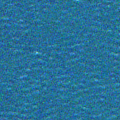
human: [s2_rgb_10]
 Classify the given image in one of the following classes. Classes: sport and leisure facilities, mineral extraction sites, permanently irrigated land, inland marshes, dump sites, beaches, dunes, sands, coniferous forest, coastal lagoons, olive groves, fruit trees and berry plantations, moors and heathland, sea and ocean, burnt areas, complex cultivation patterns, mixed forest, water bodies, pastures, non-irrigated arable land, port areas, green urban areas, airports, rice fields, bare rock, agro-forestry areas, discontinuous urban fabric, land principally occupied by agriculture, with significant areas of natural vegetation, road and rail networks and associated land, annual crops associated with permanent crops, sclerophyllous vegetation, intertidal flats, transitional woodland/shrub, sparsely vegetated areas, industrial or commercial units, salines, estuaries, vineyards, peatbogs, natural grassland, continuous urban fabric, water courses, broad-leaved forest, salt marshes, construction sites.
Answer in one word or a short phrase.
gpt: sea and ocean